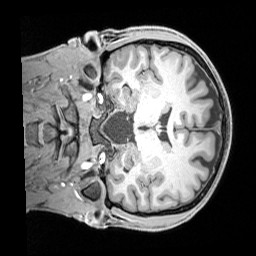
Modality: T1w
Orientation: coronal
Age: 26
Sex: male
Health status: healthy
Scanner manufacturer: siemens
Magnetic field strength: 3 T
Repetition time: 1.65 s
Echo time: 0.00182 s